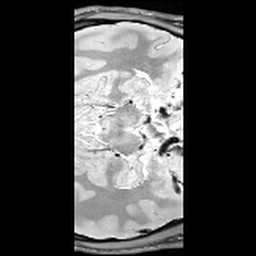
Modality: T1w
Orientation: axial
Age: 27
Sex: female
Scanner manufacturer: siemens
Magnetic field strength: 3 T
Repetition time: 6.5 s
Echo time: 0.016 s